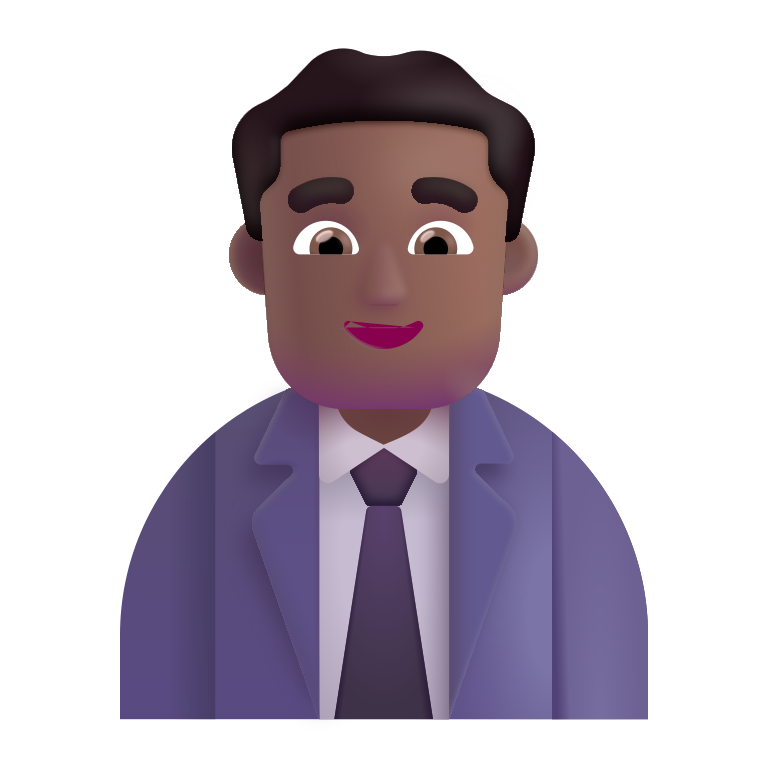
man office worker color  dark